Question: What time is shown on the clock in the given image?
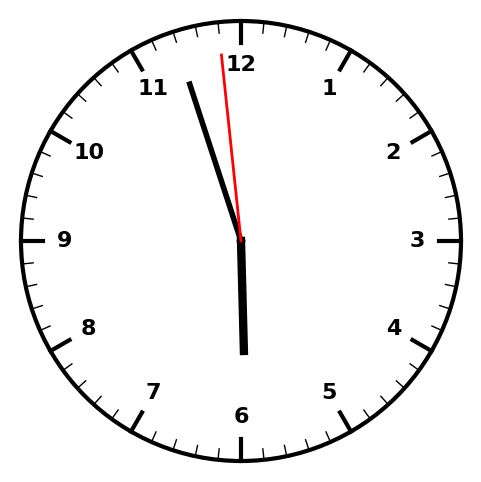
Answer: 05:56:59